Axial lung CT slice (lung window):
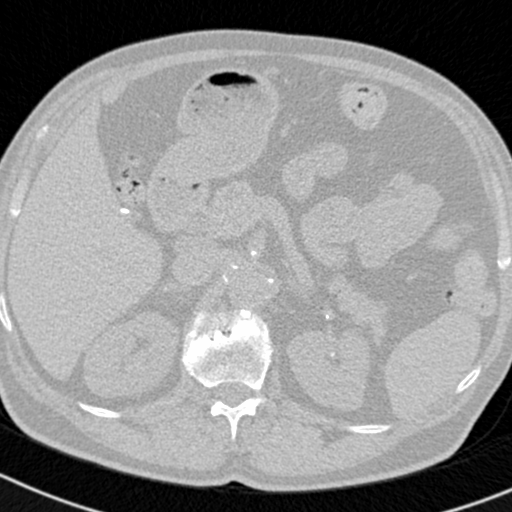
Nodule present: no